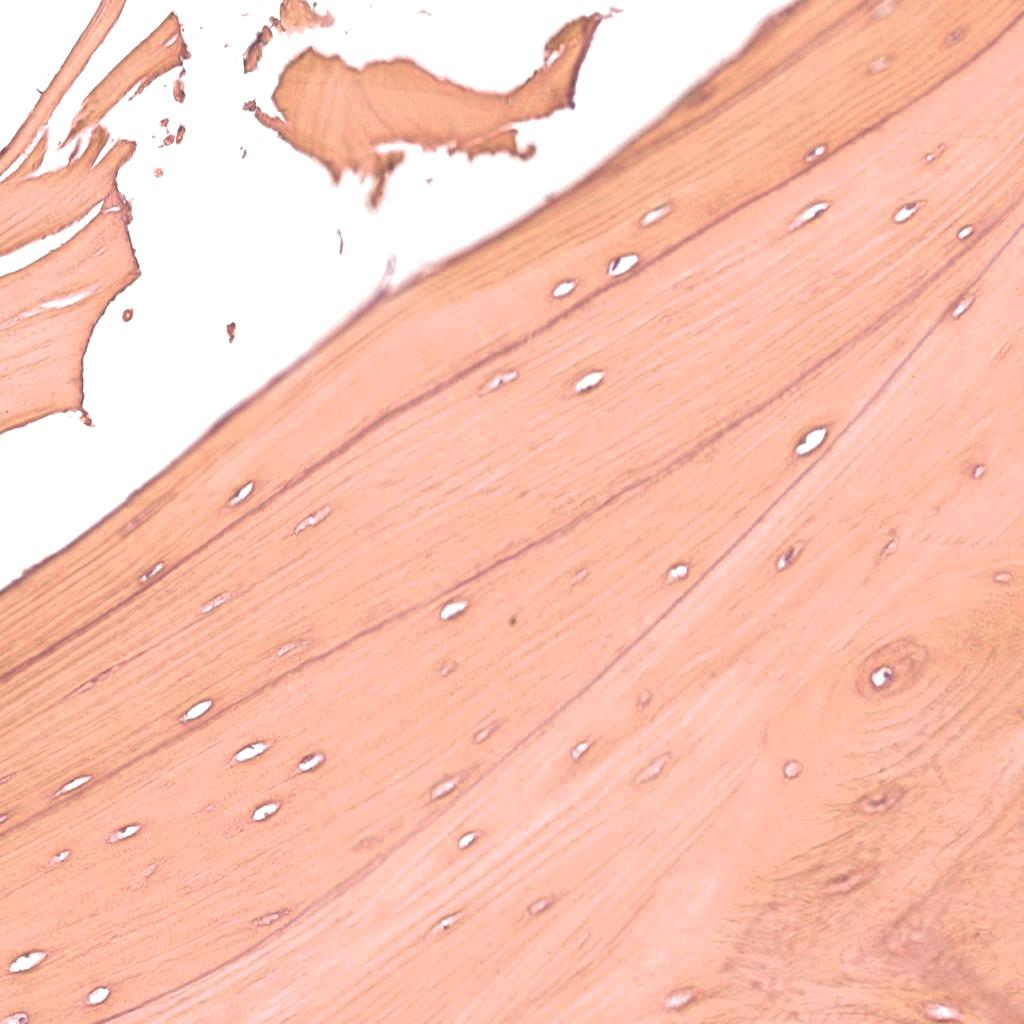
Label: Non-Tumor